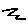
Label: zigzag